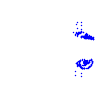
Particle: kaon